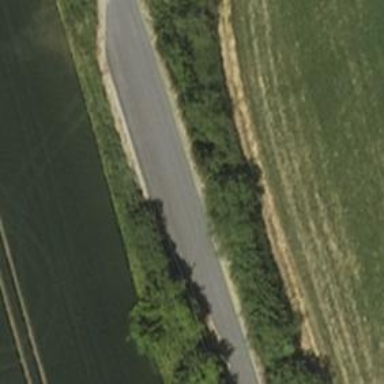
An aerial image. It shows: Passing place on the road.